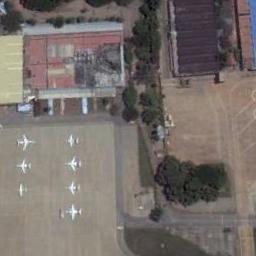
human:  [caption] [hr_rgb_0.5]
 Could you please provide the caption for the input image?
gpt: There are seven planes on the open place in the middle of the trees and buildings .

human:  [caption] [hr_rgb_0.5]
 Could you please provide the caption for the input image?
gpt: Seven planes parked in two lines on the airport while a clearing and some bushes beside .

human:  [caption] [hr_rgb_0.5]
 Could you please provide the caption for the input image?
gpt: Seven planes were parked in two rows , And there is a row of trees around the ground .

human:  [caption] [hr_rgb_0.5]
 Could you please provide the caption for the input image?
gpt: Several planes of different sizes are parked in a clearing, With many buildings and lawns next to the plane .

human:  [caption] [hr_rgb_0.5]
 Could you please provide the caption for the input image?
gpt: Seven planes are on the ground between the building and the grass .